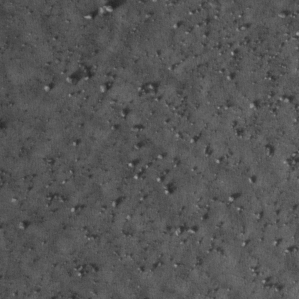
Label: non_frost